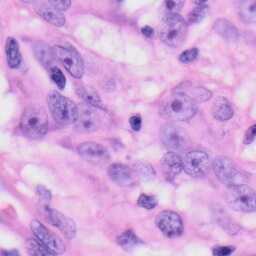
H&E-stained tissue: Skin